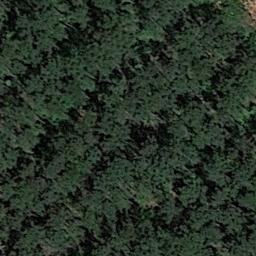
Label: forest